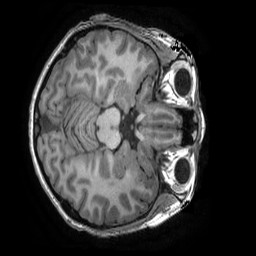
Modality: T1w
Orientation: axial
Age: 33
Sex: female
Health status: healthy
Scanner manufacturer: ge